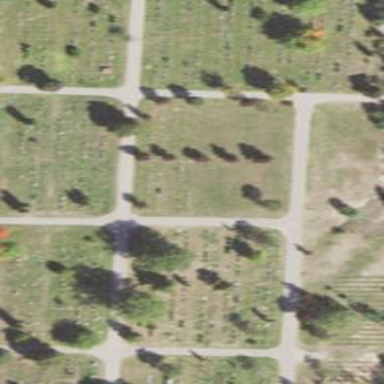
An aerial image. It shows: Sector in the cemetery.